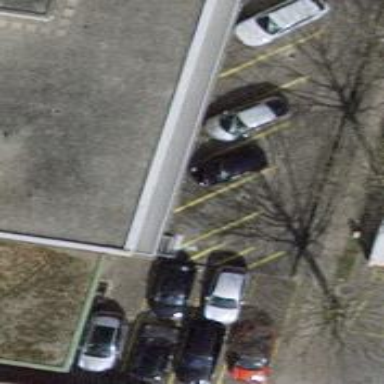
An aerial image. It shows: Bicycle parking area with wall loops for securing bikes.